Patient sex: F
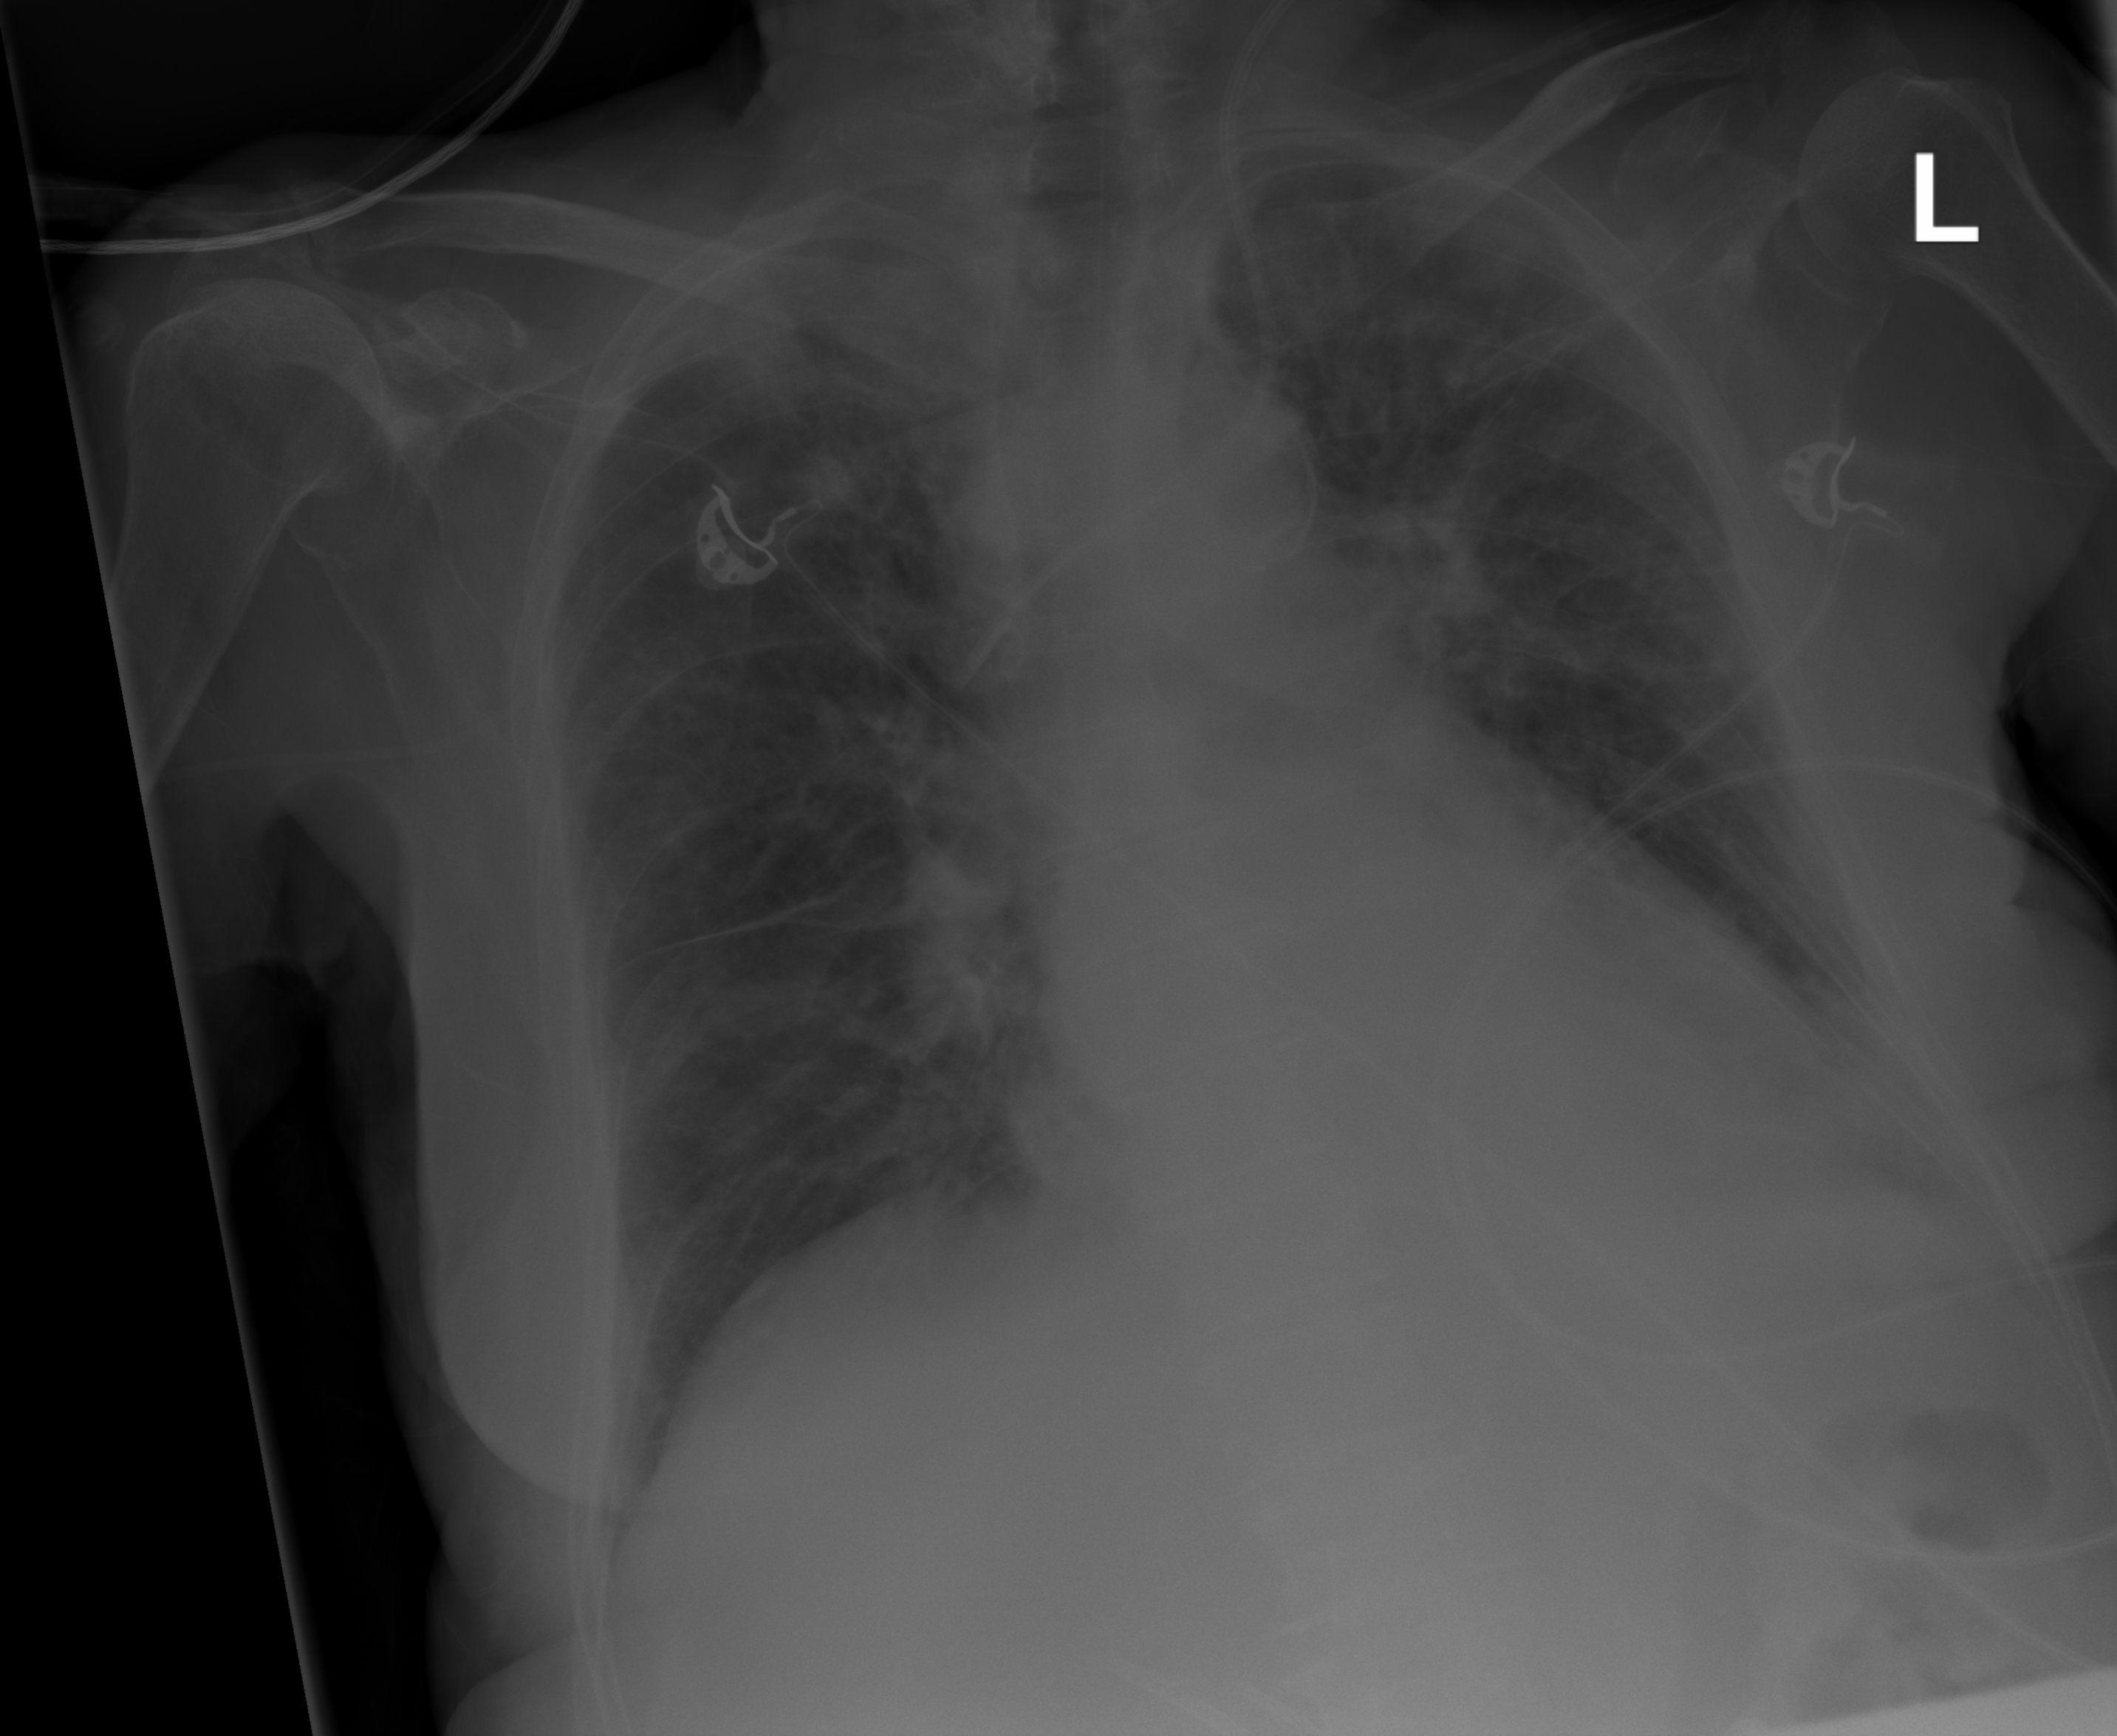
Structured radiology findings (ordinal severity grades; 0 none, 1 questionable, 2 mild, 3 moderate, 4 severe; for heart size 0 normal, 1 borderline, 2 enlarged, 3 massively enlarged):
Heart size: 1
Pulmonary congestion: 2
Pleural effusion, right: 0
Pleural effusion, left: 2
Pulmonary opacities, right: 0
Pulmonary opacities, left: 0
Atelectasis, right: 0
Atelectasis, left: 0